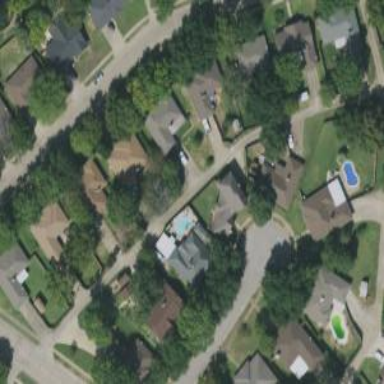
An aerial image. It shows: Alley classified as service road.